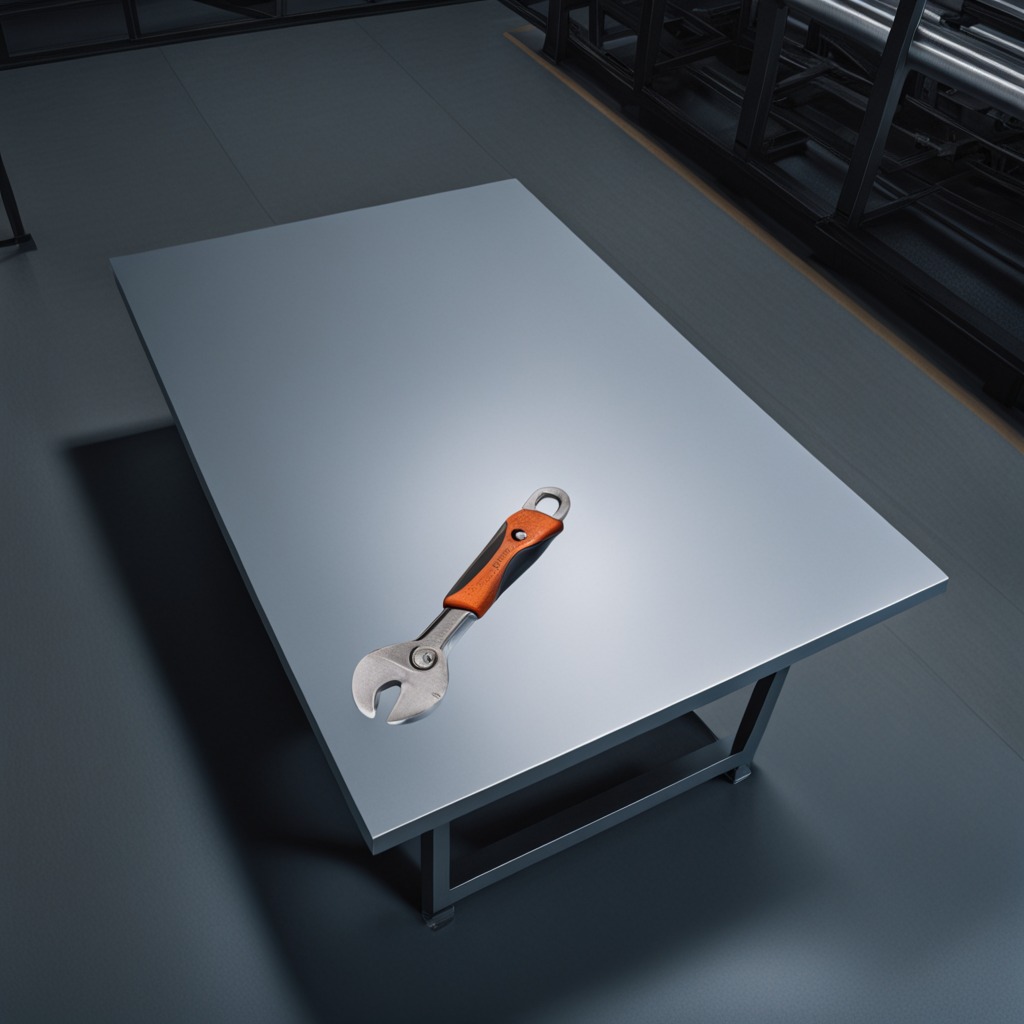
An wrench is lying on the clean empty table in the basement in the evening.